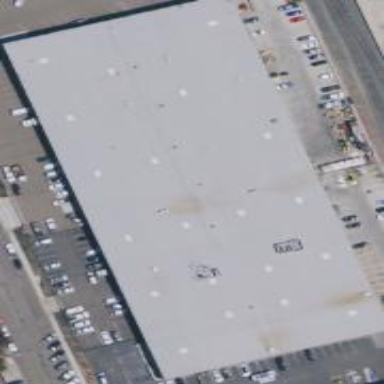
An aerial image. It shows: Warehouse building.